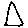
Label: triangle